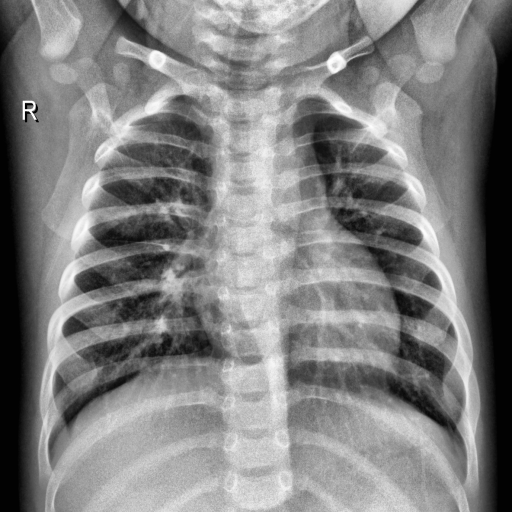
Finding: NORMAL